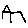
Label: house